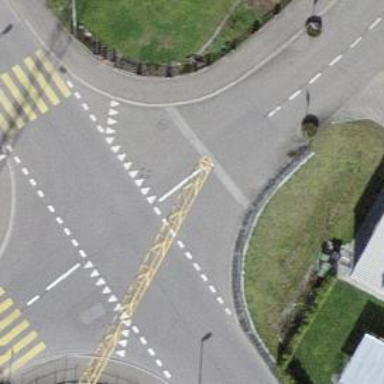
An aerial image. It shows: Road with "give way" sign.